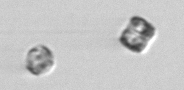
Label: Thalassiosira_sp_aff_mala